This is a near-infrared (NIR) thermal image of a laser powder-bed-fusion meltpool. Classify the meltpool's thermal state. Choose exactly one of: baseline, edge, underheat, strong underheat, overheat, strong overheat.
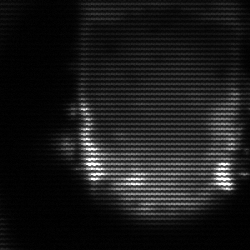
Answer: baseline